Question: I have this problem. I have this vector with two fields for position:
'''
fecha: 9/10/2017
turno: 0
fecha: 9/10/2017
turno: 6
fecha: 9/10/2017
turno: 17
fecha: 10/10/2017
turno: 17
'''
And for order this I am using this code:
'''
self.TodasMisCitas.sort {
if ($0.fecha as Date == $1.fecha as Date) {
return ($0.turno) > ($1.turno)
}
return ($0.fecha) > ($1.fecha)
}
'''
This is the output:

The correct output for me will be:
'''
martes 10/10/2017
lunes 09/10/2017 a las 10:00
lunes 09/10/2017 a las 11:30
lunes 09/10/2017 a las 16:00
'''
Anybody know what's happening?
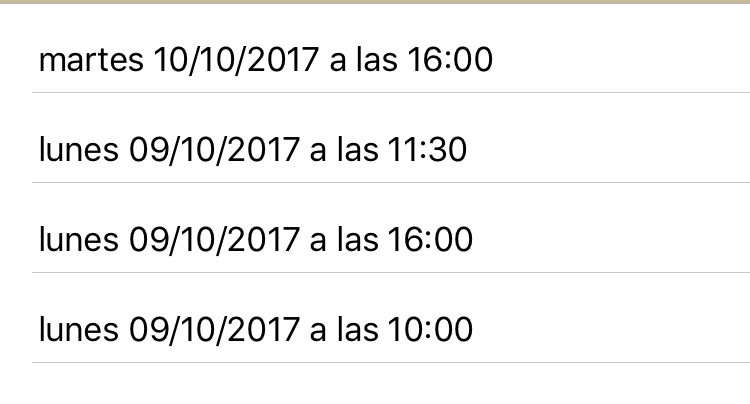
Answer: When you compare the dates with == maybe you should take into account the day not the entire date. I couldn't compile but I think it should be something like this:
'''
self.TodasMisCitas.sort {
if Calendar.current.compare($0.fecha, to: $1.fecha, toGranularity: .day) == .orderedSame {
return ($0.turno) > ($1.turno)
}
return ($0.fecha) > ($1.fecha)
}
'''